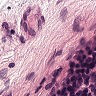
Metastatic tissue present: no